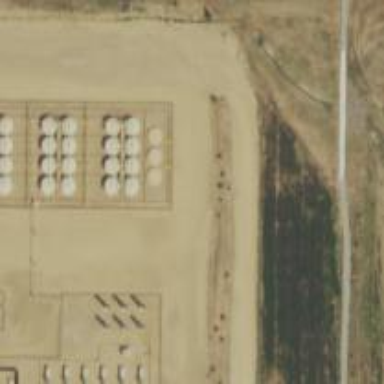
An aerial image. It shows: Storage tank with man-made structure.